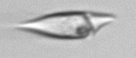
Label: Amphidinium